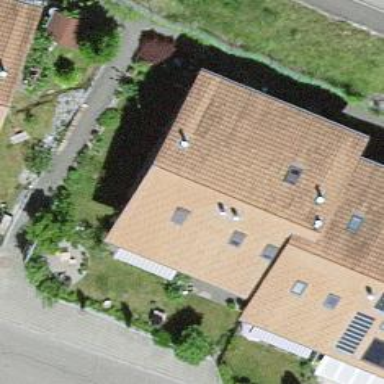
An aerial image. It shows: Residential building.